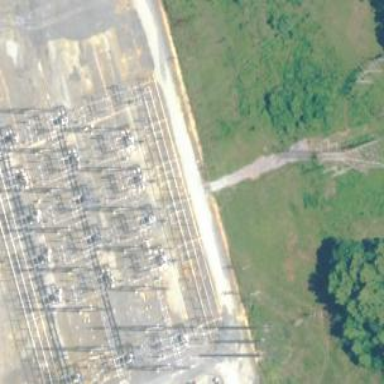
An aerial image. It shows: Switch for power supply.